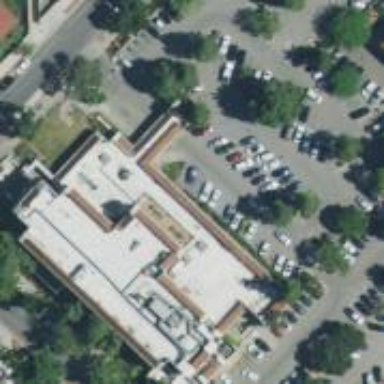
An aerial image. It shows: Healthcare clinic.